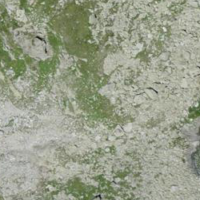
EUNIS habitat code: 48
Species observed at this site:
Marmota marmota